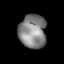
Tissue: skin
Cell type: Epithelial cells
Senescence score: 0.2776
Nuclear area (px): 900
Mean DAPI intensity: 131.244